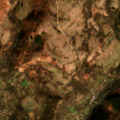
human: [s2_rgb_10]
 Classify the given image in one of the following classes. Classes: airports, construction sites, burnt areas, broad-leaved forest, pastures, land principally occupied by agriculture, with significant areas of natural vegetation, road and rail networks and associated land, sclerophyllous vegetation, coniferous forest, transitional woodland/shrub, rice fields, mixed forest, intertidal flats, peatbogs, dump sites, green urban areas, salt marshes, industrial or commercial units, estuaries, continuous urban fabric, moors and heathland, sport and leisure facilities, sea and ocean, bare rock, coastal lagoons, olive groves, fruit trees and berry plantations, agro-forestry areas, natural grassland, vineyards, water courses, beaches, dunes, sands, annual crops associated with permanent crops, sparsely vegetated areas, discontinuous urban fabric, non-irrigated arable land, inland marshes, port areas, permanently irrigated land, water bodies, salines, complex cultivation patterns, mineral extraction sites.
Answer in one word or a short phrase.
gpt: pastures, complex cultivation patterns, land principally occupied by agriculture, with significant areas of natural vegetation, broad-leaved forest